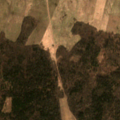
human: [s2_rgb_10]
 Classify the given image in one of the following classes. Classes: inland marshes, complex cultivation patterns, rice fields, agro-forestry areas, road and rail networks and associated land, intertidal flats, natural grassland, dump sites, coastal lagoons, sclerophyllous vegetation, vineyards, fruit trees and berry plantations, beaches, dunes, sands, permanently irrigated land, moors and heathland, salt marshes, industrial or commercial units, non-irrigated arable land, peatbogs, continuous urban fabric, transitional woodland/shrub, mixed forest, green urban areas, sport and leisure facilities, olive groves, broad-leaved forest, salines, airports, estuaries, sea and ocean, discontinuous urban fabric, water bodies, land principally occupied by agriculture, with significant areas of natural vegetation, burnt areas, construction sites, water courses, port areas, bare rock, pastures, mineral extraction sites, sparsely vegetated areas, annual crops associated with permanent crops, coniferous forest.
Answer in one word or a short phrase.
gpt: non-irrigated arable land, pastures, coniferous forest, mixed forest